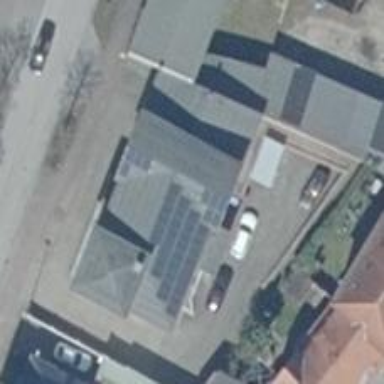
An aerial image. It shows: Solar photovoltaic panel generator producing electricity in small installation.